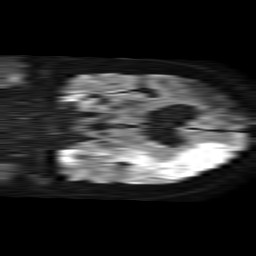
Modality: TRACE
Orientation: coronal
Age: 54
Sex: male
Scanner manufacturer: philips
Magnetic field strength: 1.5 T
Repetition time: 4.6 s
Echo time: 0.08941 s